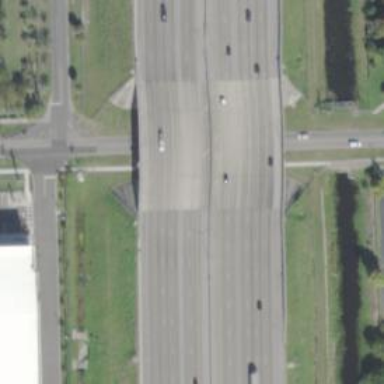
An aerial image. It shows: Asphalt motorway.